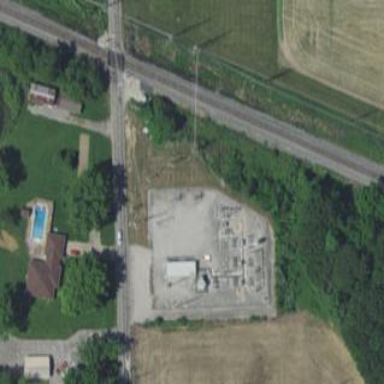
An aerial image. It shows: Power substation.